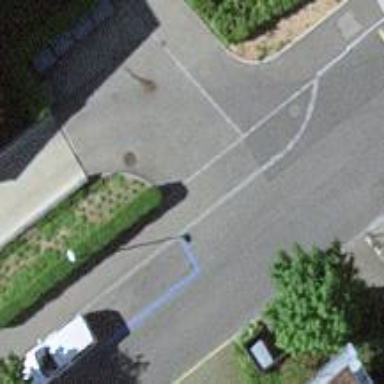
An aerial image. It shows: Smooth asphalt road in residential area.